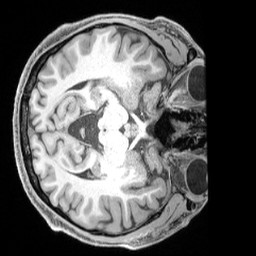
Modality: T1w
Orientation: axial
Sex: male
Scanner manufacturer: siemens
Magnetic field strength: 3 T
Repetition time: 2.4 s
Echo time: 0.00224 s